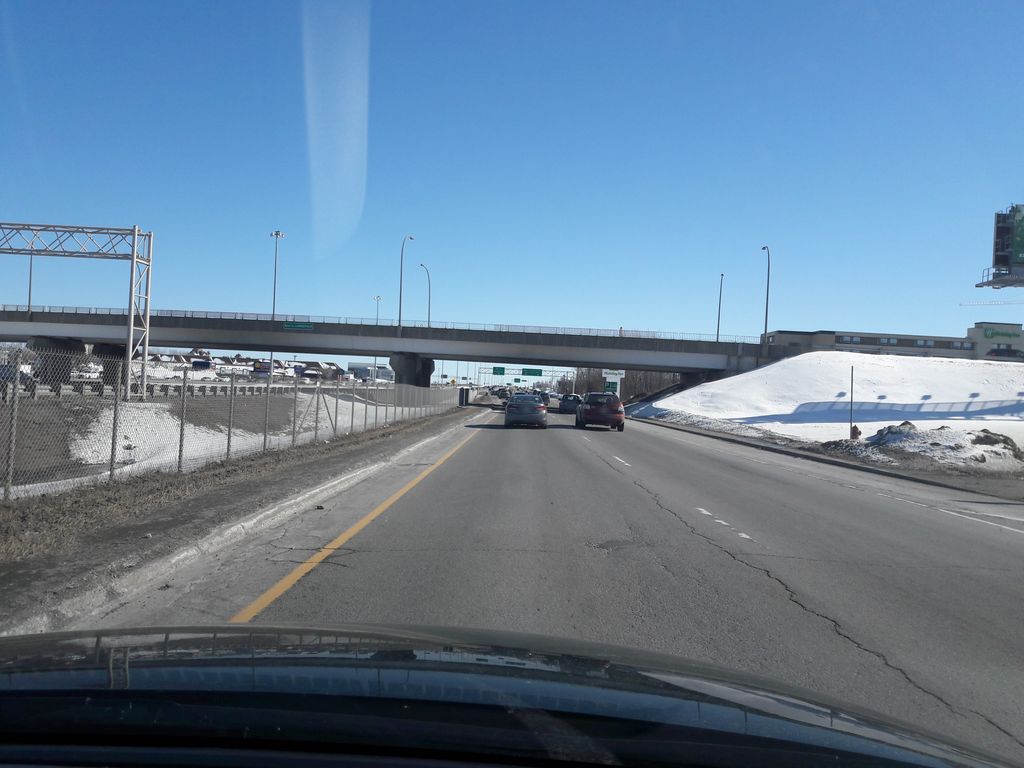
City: montreal